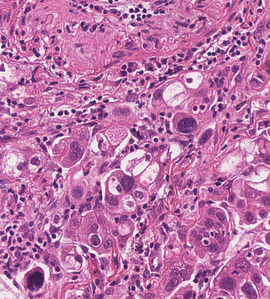
Tumor epithelial tissue: yes
Tumor-associated stroma tissue: yes
Normal tissue: no